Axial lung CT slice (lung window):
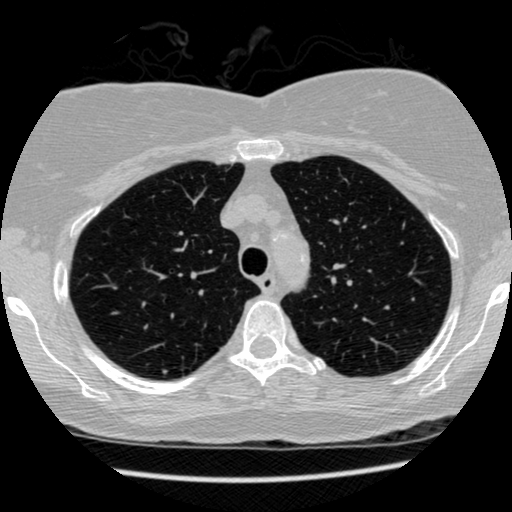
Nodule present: no